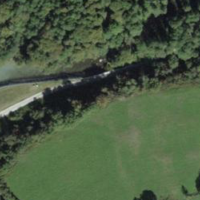
EUNIS habitat code: 24
Species observed at this site:
Apis mellifera
Urtica dioica
Carduus personata